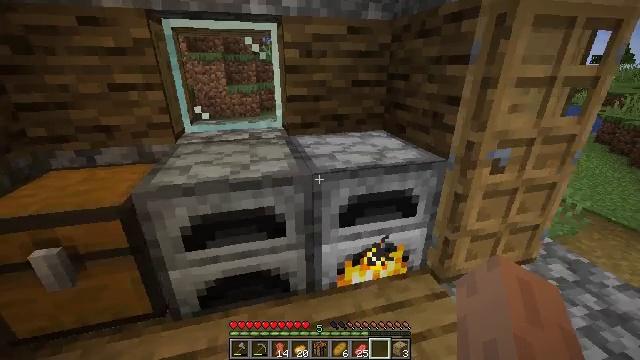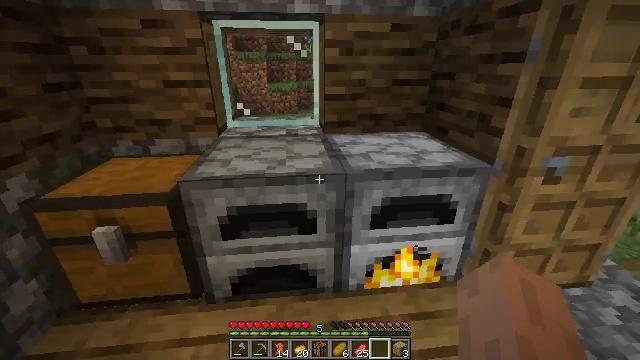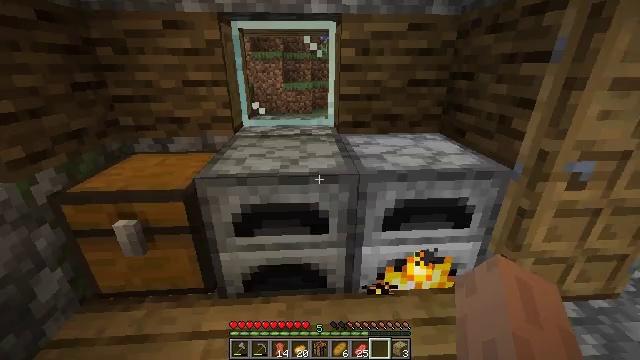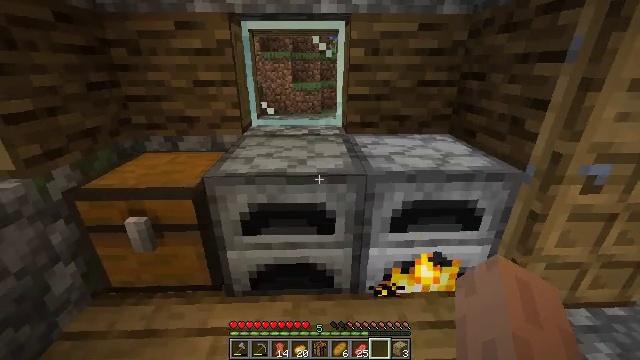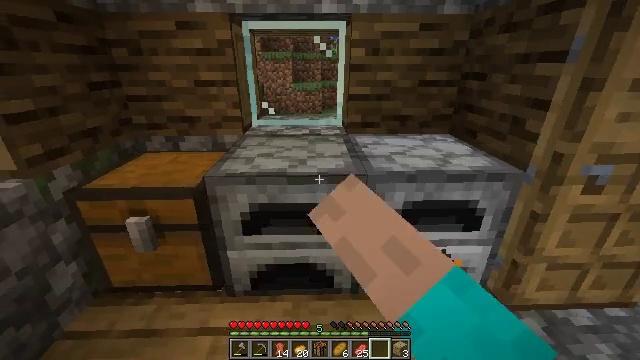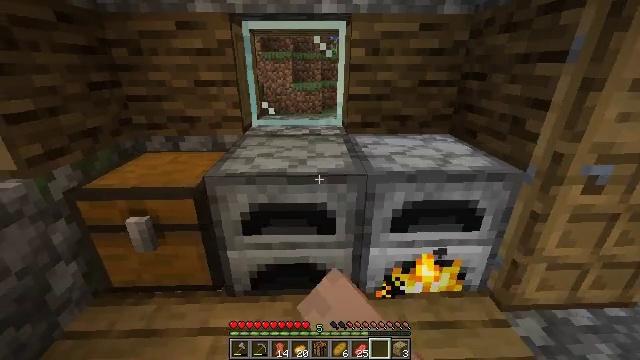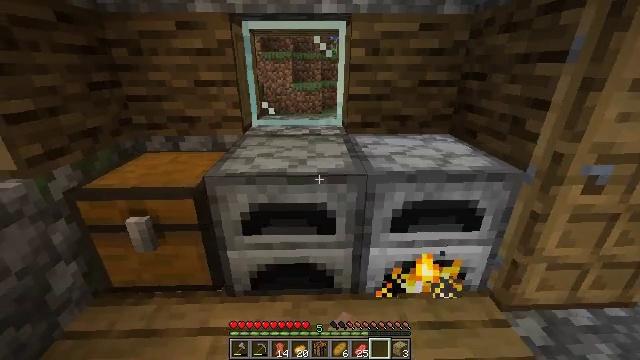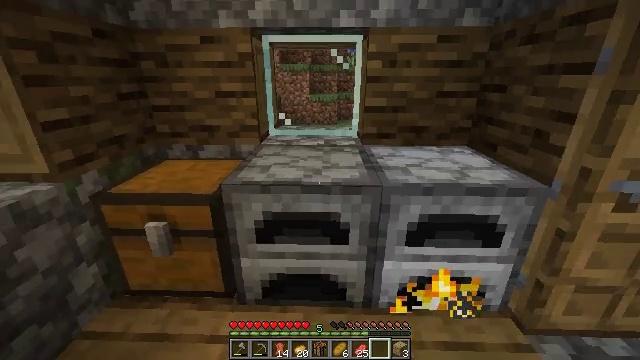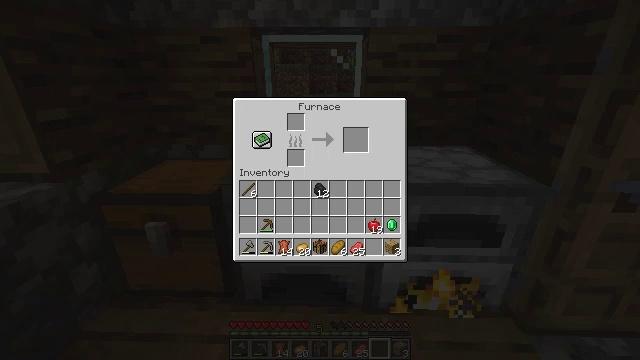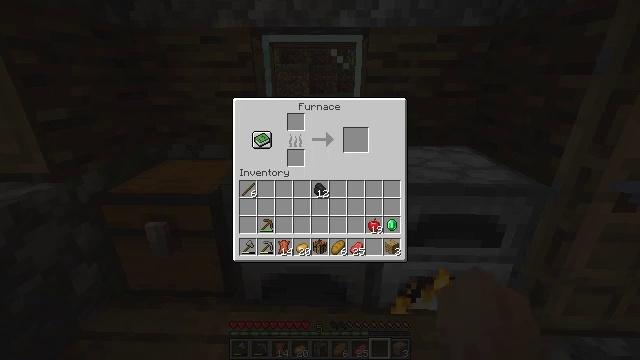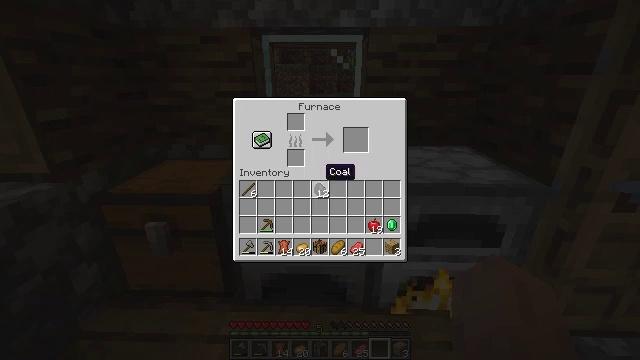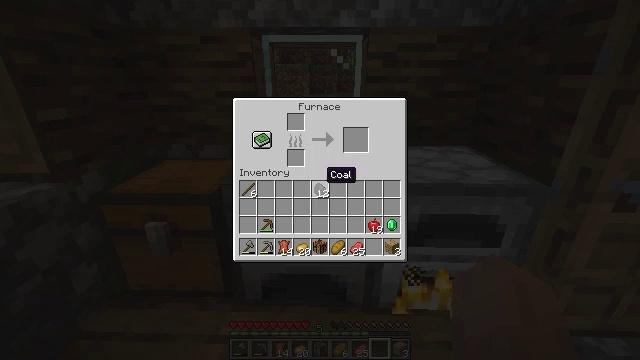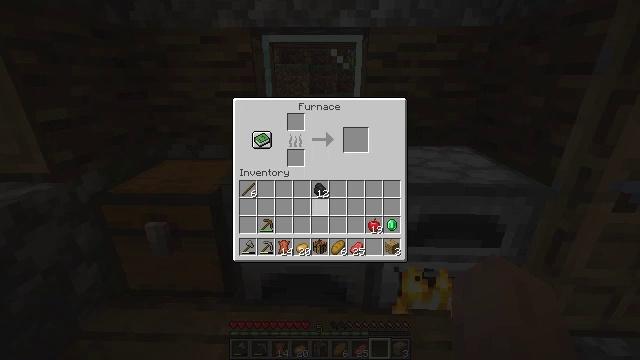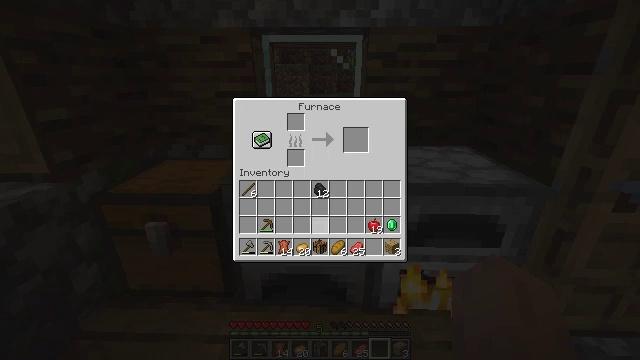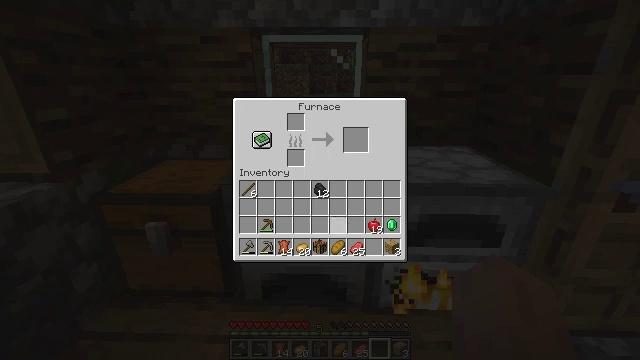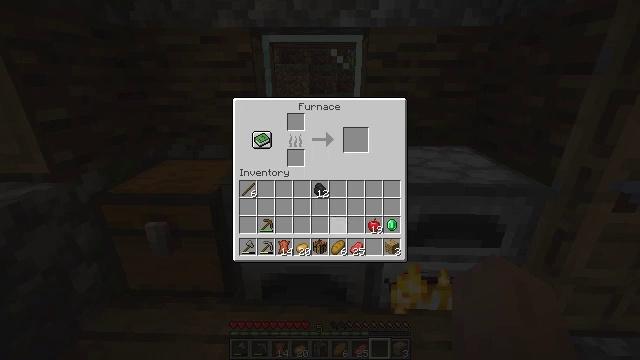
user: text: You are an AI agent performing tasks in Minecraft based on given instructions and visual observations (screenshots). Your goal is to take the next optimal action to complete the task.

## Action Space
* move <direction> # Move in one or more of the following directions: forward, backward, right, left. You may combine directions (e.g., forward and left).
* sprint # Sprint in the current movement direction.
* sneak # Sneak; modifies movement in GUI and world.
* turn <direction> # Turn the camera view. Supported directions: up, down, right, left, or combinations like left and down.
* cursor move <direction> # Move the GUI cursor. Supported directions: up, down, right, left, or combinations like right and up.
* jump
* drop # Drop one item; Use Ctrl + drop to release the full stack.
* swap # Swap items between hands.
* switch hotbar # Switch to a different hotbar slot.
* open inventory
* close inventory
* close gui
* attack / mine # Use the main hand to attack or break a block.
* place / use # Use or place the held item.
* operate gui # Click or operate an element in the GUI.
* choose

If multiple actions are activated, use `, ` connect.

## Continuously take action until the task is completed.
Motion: motion action
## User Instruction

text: Collect the composter for reuse.
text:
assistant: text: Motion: turn left
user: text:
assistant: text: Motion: turn left
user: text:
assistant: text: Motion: turn left, use / place
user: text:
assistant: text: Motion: use / place
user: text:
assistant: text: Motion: use / place
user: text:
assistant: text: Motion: no_op
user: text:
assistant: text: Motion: turn left and up
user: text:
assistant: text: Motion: open gui
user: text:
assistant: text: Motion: no_op
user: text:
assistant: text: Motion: no_op
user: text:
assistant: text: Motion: sneak
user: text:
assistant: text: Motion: sneak, cursor move down
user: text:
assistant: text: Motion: sneak, cursor move down
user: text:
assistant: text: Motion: sneak
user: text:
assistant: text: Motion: sneak
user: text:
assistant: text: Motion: sneak
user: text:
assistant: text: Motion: cursor move left and up
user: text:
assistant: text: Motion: cursor move left
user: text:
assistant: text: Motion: no_op
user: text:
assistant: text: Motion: no_op
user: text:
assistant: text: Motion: cursor move up
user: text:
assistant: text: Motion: no_op
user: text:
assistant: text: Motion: operate gui
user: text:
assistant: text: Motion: operate gui
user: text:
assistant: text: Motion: operate gui
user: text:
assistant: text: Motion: no_op
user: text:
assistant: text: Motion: cursor move up
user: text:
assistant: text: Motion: cursor move left and up
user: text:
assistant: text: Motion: no_op
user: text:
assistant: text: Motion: no_op